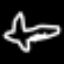
Label: airplane